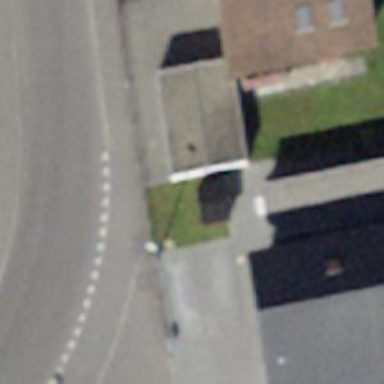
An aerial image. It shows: Garage building part.